Field crop: tomato
Growth stage: 1
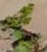
Species: portulaca